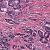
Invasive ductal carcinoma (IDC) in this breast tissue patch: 1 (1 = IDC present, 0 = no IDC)